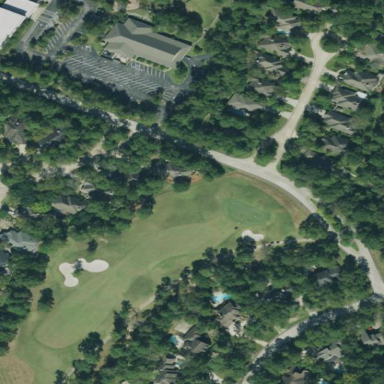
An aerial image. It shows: Grassy area designated as golf fairway.